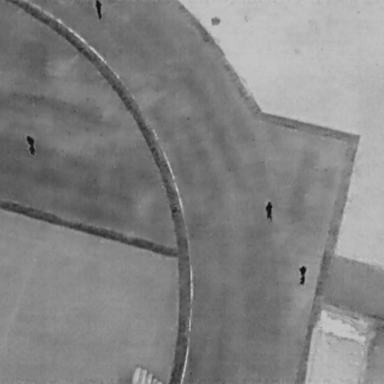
There are four People in the infrared image.